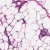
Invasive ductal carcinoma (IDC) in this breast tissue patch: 0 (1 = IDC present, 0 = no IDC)